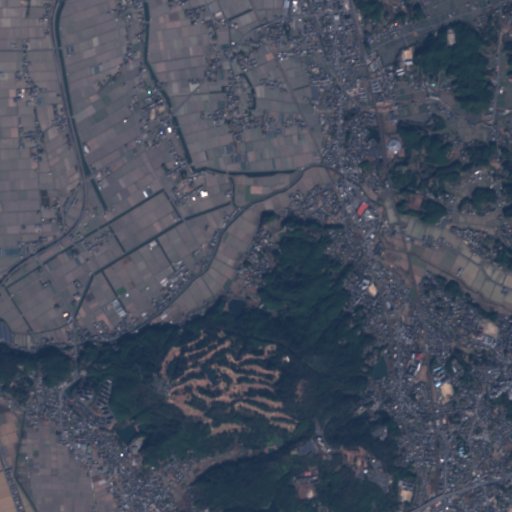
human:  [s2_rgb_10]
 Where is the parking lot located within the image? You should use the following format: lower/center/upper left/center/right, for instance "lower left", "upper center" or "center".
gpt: The parking lot is located in the center of the image.
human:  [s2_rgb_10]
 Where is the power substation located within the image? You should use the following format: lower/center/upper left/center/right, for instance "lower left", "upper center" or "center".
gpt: The power substation is located in the center right of the image.
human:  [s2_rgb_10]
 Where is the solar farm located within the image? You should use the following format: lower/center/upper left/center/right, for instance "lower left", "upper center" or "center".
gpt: The solar farm is located in the lower left of the image.
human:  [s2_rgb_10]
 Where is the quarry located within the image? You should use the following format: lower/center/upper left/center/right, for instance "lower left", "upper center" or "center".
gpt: There is no quarry in the image.